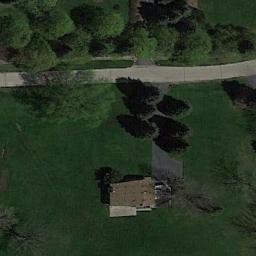
Label: residential